Question: I am using vim with syntastic on a javascript (cordova) project, but I am getting a lot of warnings as can be seen below:

I consider to be a javascript noob, so I'm a little concerned that my code is not to a good standard.
How can I fix these warnings?
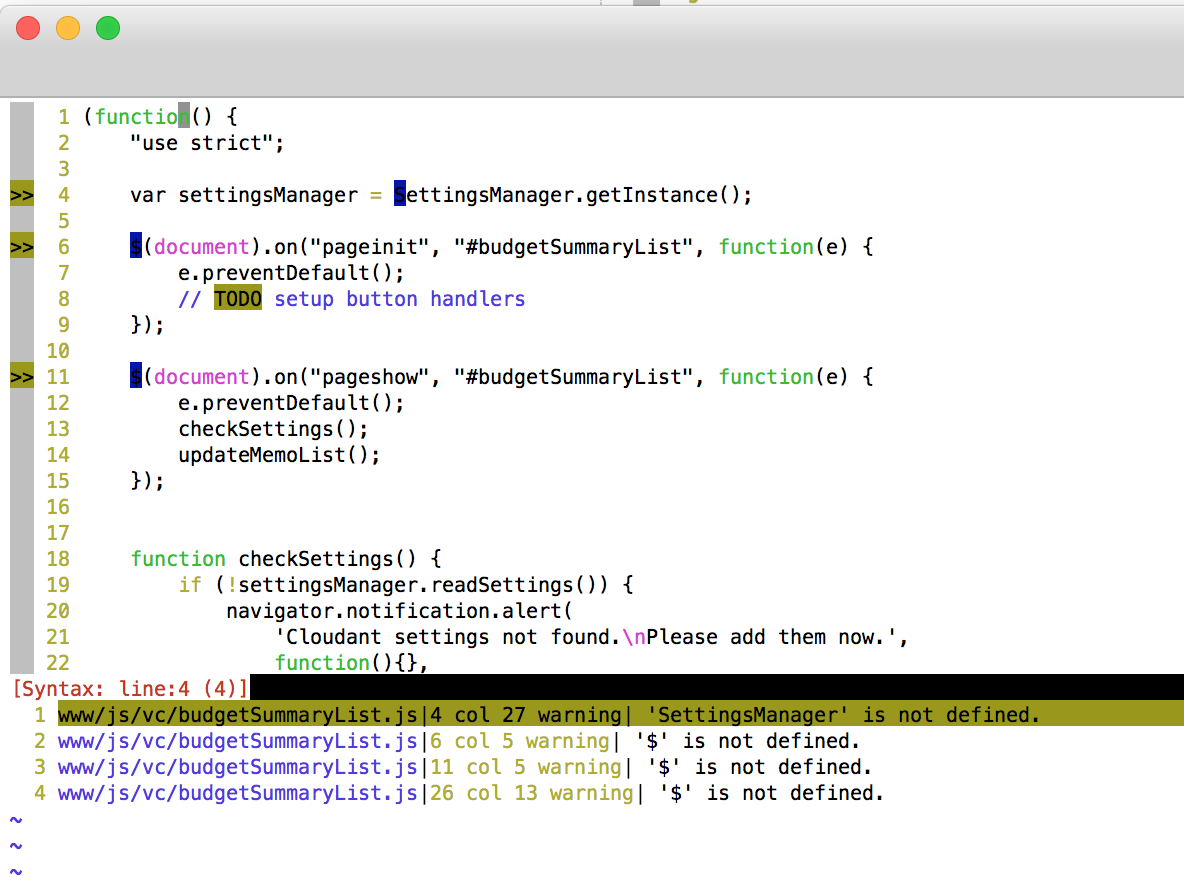
Answer: For me, the solution was to add the following as a header:
'''
/* global SettingsManager, $ */
'''
I.e.
'''
/* global SettingsManager, $ */
(function() {
"use strict";
var settingsManager = SettingsManager.getInstance();
$(document).on("pageinit", "#budgetSummaryList", function(e) {
...
'''